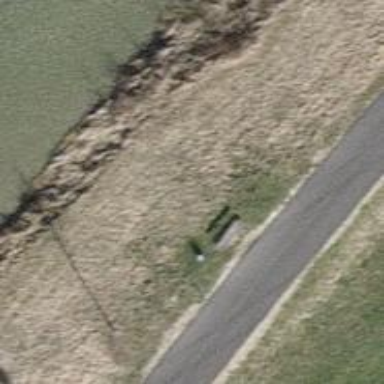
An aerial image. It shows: Bench.